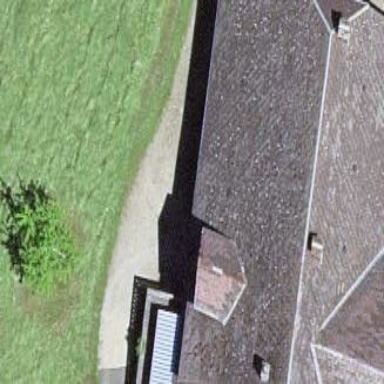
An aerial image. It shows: Farm building.